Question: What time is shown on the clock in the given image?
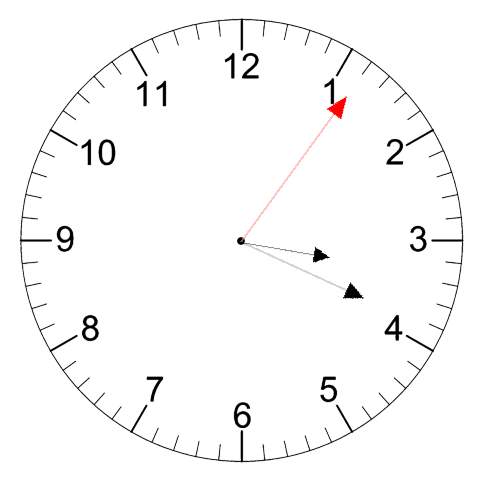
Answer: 03:19:06